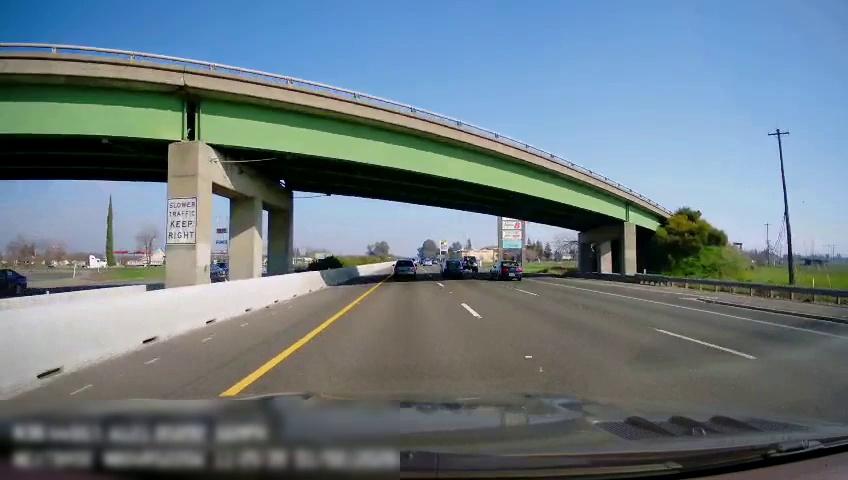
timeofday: Day
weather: Sunny
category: Drivable Space
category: Vehicles | Car
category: Vehicles | SUV
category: Vehicles | SUV
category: Vehicles | SUV
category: Vehicles | SUV
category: Vehicles | SUV
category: Vehicles | Car
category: Lanes | Current Lane
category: Lanes | Current Lane
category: Lanes | Alternate Lane
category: Lanes | Alternate Lane
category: Lanes | Alternate Lane
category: Traffic | Signs